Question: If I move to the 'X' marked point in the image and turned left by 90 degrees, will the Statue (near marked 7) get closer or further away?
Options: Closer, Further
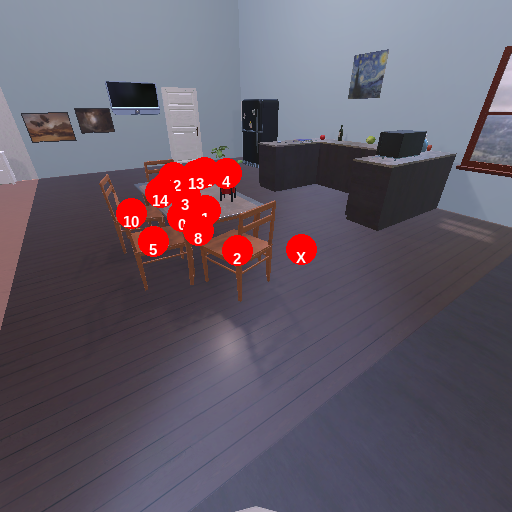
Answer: Closer